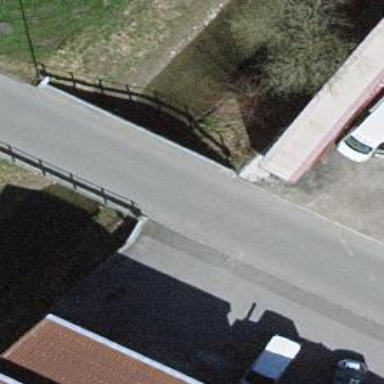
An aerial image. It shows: Residential road with paved bridge.